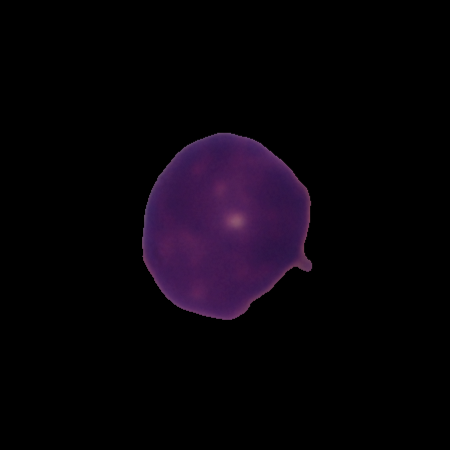
Label: healthy